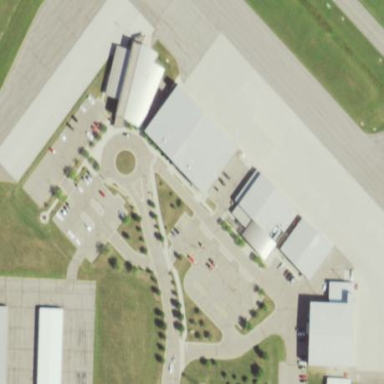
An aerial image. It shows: Hangar.